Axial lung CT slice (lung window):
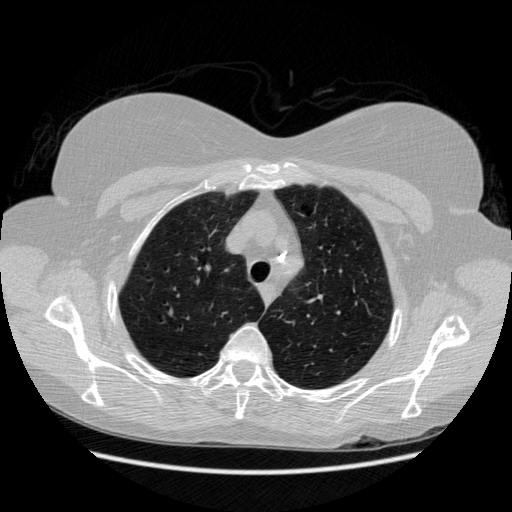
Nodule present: no